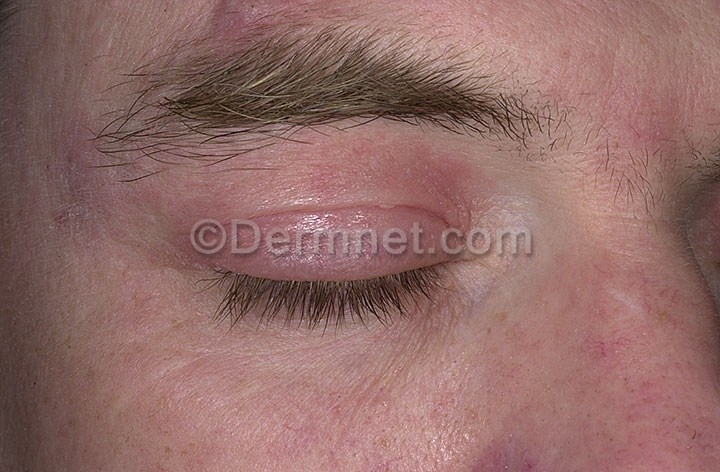
Disease: Atopic Dermatitis Photos